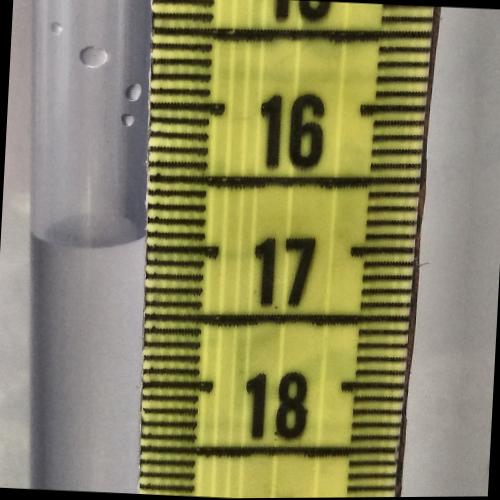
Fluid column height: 16.9 cm